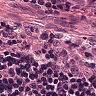
Metastatic tissue present: yes